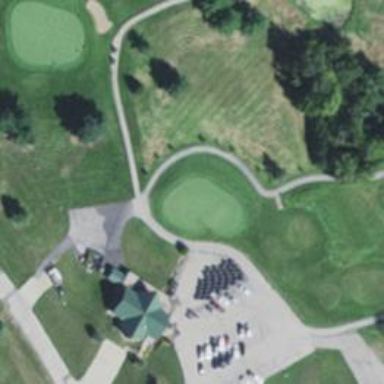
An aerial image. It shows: Service road used as golf cart path.